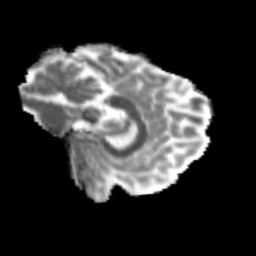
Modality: MD
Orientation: sagittal
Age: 24
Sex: male
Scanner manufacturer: siemens
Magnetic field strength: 3 T
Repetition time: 3.5 s
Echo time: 0.125 s